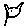
Label: cat